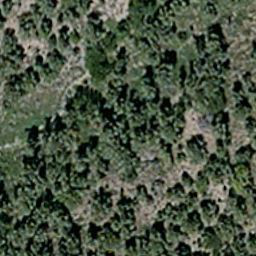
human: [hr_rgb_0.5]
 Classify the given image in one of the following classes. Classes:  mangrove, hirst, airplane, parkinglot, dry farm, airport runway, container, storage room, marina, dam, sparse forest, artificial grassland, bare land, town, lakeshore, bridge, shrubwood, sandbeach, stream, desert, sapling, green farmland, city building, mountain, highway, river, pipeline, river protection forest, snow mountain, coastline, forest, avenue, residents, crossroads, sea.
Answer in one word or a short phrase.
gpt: sparse forest